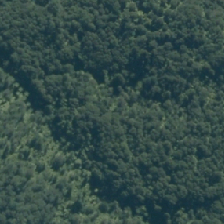
Land cover: broadleaved_indigenous_hardwood